Aerial crown-view tile of a tropical tree (Barro Colorado Island, Panama), acquired 20240611:
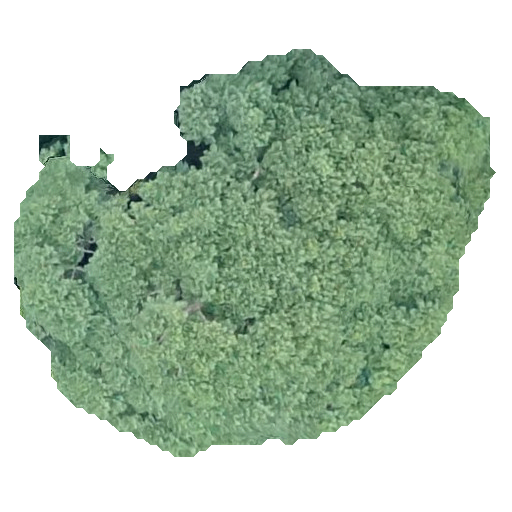
Species: Jacaranda copaia
GBIF accepted scientific name: Jacaranda copaia
Crown area: 212.665 m²